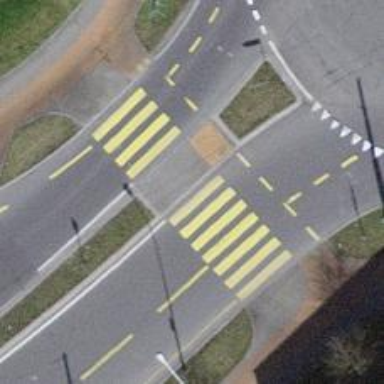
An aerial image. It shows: Footway made of asphalt leading to traffic island.